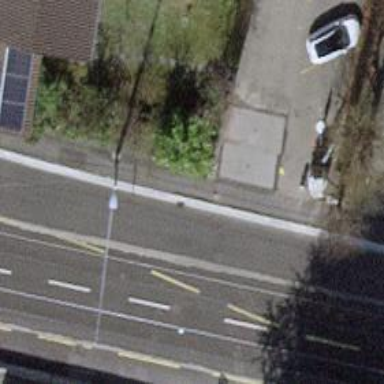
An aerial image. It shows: Unmarked crossing with traffic calming table.